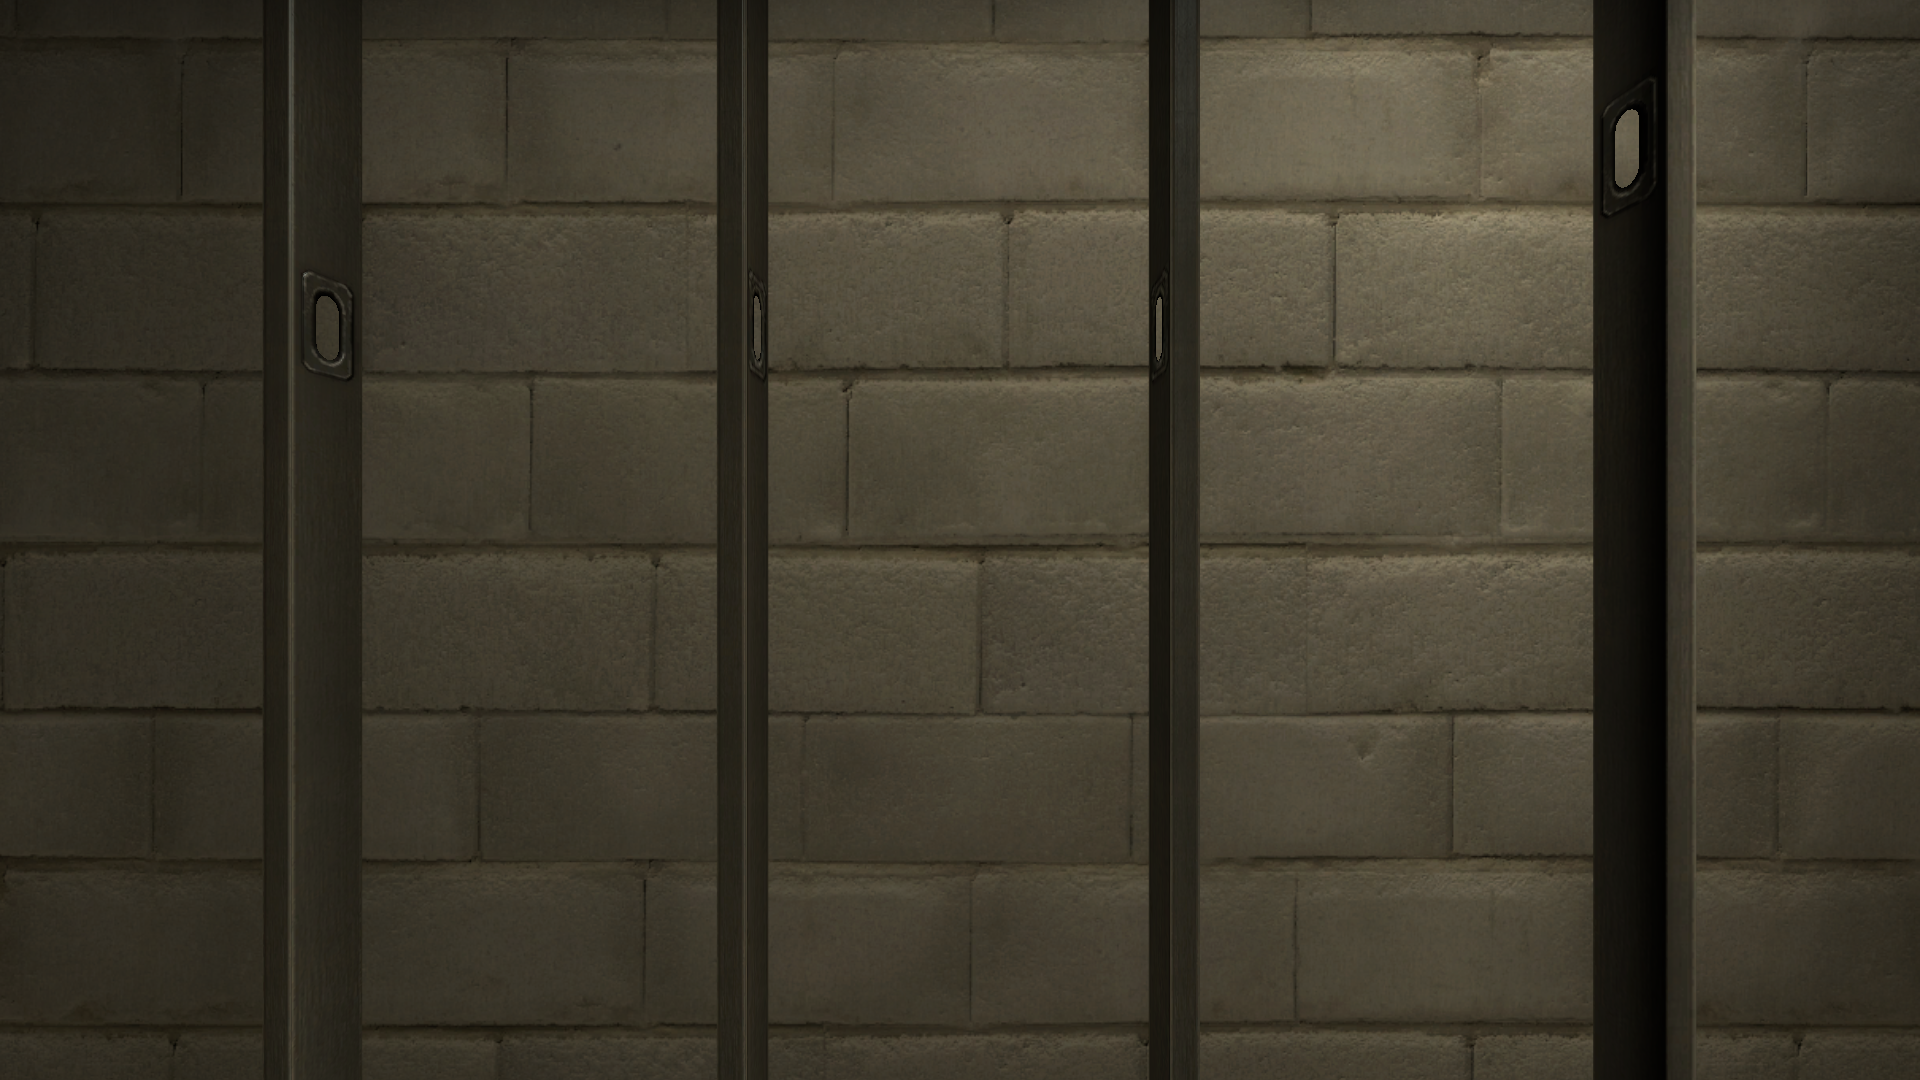
Map: de_vertigo